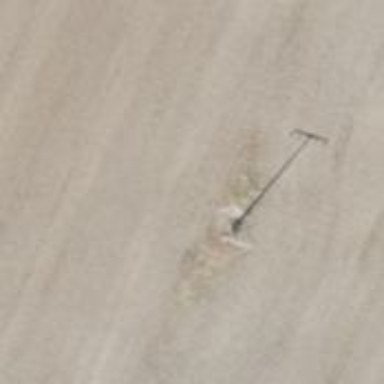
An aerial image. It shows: Power pole.